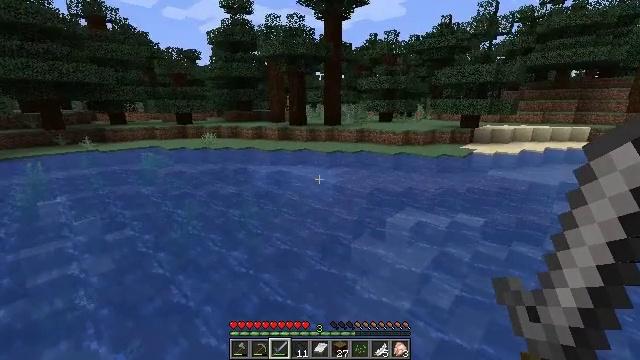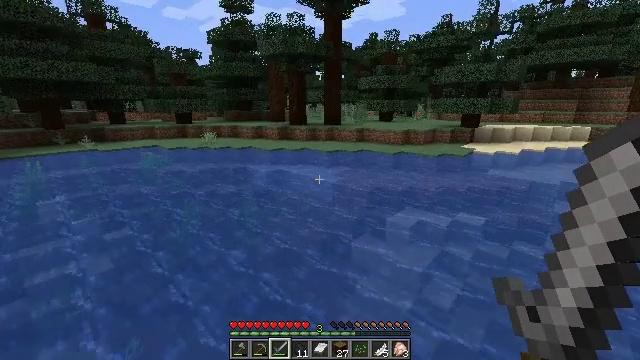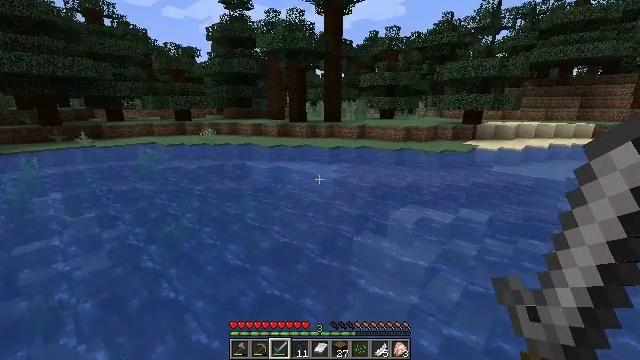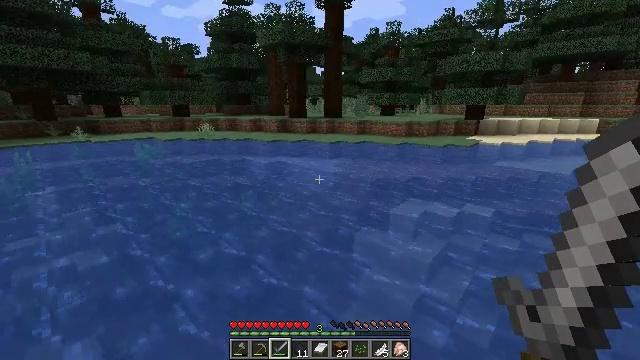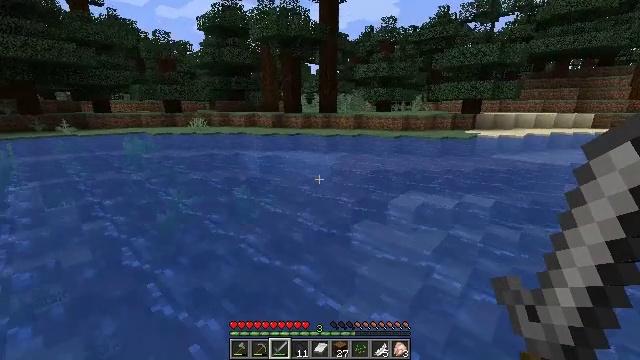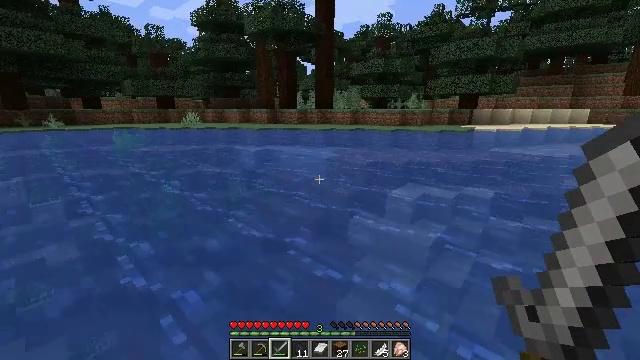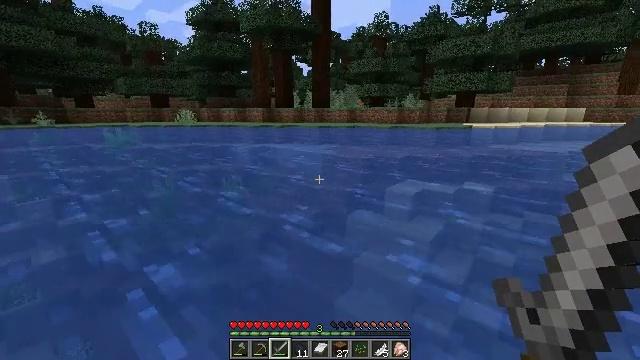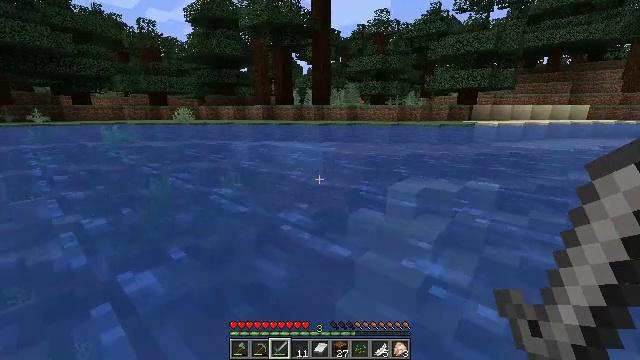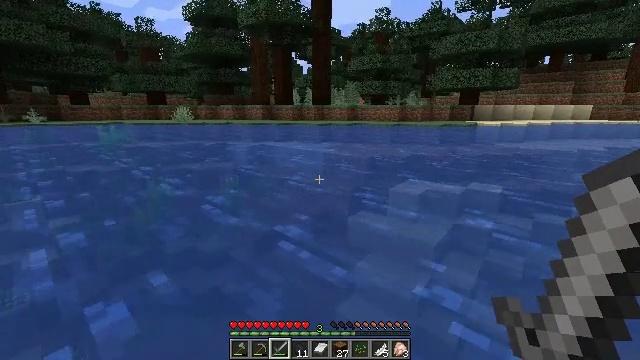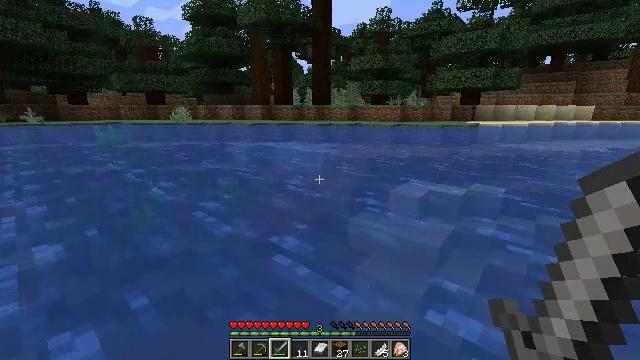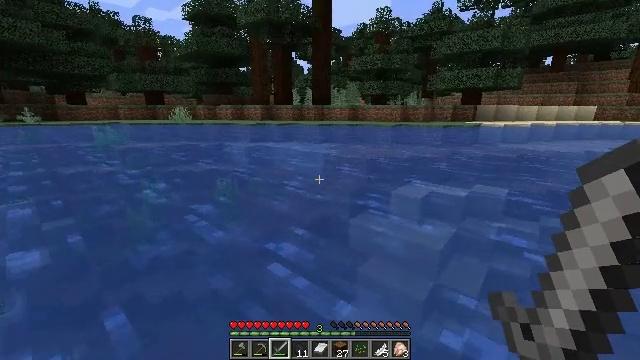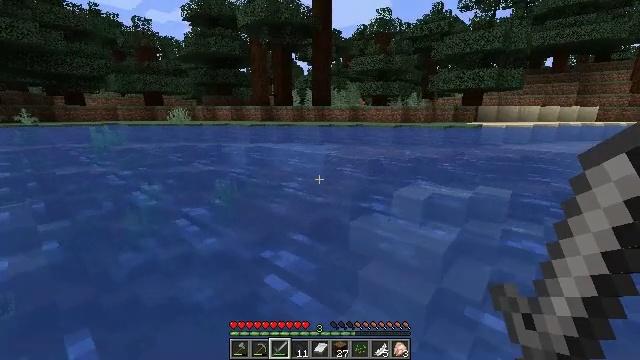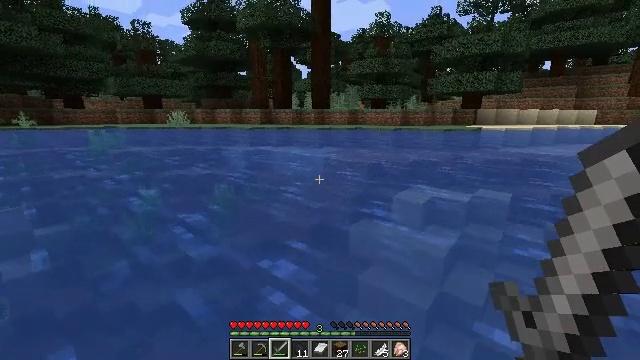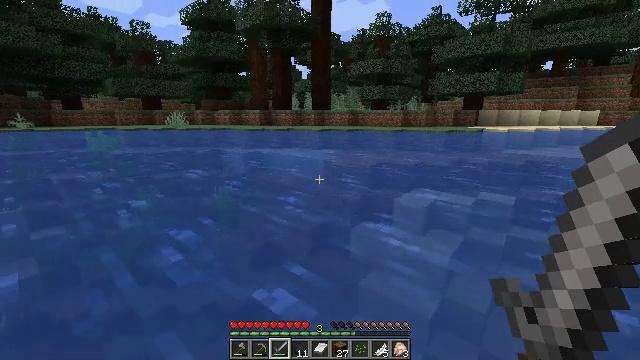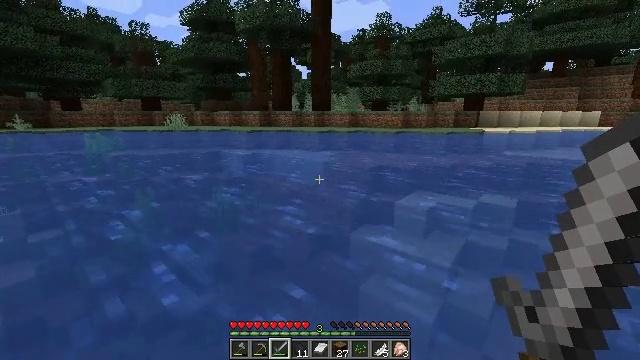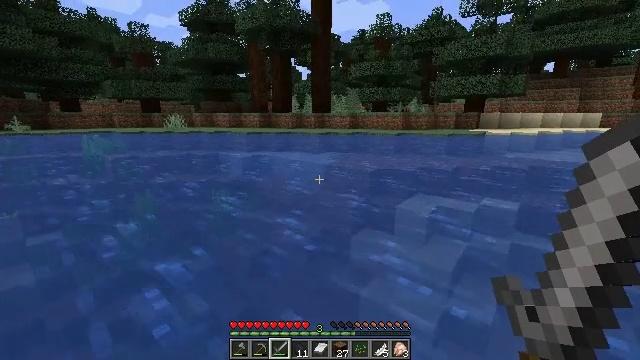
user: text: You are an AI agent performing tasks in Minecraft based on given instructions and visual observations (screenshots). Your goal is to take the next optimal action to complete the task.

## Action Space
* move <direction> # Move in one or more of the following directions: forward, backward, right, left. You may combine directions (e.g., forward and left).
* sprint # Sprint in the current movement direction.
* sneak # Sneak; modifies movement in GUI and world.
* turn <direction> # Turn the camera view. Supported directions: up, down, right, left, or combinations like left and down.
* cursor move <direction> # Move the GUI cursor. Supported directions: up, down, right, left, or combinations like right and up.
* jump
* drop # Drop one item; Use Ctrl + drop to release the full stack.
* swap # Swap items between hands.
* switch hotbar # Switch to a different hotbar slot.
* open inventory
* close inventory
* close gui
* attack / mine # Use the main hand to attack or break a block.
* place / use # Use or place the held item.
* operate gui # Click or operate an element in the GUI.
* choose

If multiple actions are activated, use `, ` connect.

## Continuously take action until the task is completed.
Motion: motion action
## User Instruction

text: Recycle the fletching table.
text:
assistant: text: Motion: move forward
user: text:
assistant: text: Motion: move forward
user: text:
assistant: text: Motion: move forward
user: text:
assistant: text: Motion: move forward, turn right
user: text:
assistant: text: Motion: move forward
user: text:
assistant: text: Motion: move forward
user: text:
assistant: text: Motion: move forward
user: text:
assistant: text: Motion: move forward
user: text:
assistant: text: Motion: move forward
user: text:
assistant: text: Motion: move forward
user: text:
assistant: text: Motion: move forward
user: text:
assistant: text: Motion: move forward, jump
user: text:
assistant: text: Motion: move forward, jump
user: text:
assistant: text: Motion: move forward, jump
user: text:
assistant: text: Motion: move forward, jump
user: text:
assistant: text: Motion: move forward, jump
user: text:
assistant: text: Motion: move forward, jump
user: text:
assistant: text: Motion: move forward, jump
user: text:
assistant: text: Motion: move forward, jump
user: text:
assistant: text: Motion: move forward, jump
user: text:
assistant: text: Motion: move forward, jump
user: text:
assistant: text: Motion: move forward, jump
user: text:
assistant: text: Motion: move forward, jump
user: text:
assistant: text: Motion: move forward, jump
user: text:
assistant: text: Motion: move forward, jump
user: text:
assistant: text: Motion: move forward, jump
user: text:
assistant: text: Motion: move forward, jump
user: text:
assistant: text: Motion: move forward, jump
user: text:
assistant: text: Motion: move forward, jump
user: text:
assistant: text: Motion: move forward, jump